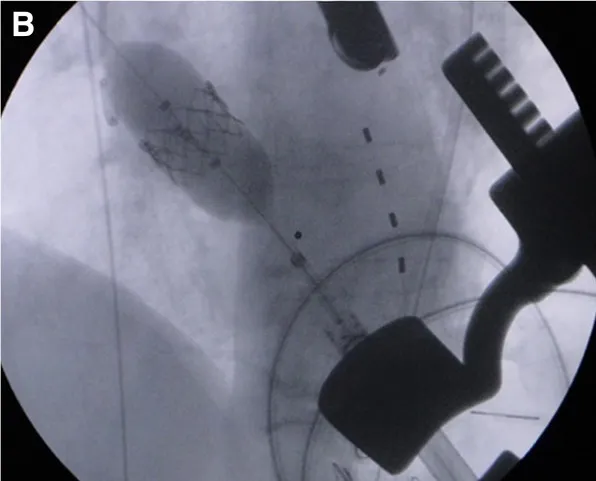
B) Fluoroscopic view of the stent-valve deployment under rapid pacing.
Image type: radiology (x_ray)